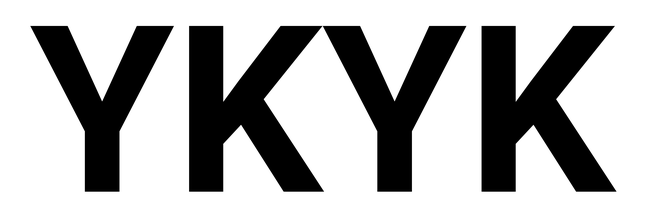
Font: Roboto_Bold